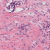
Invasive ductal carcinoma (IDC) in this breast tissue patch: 1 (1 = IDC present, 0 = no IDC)